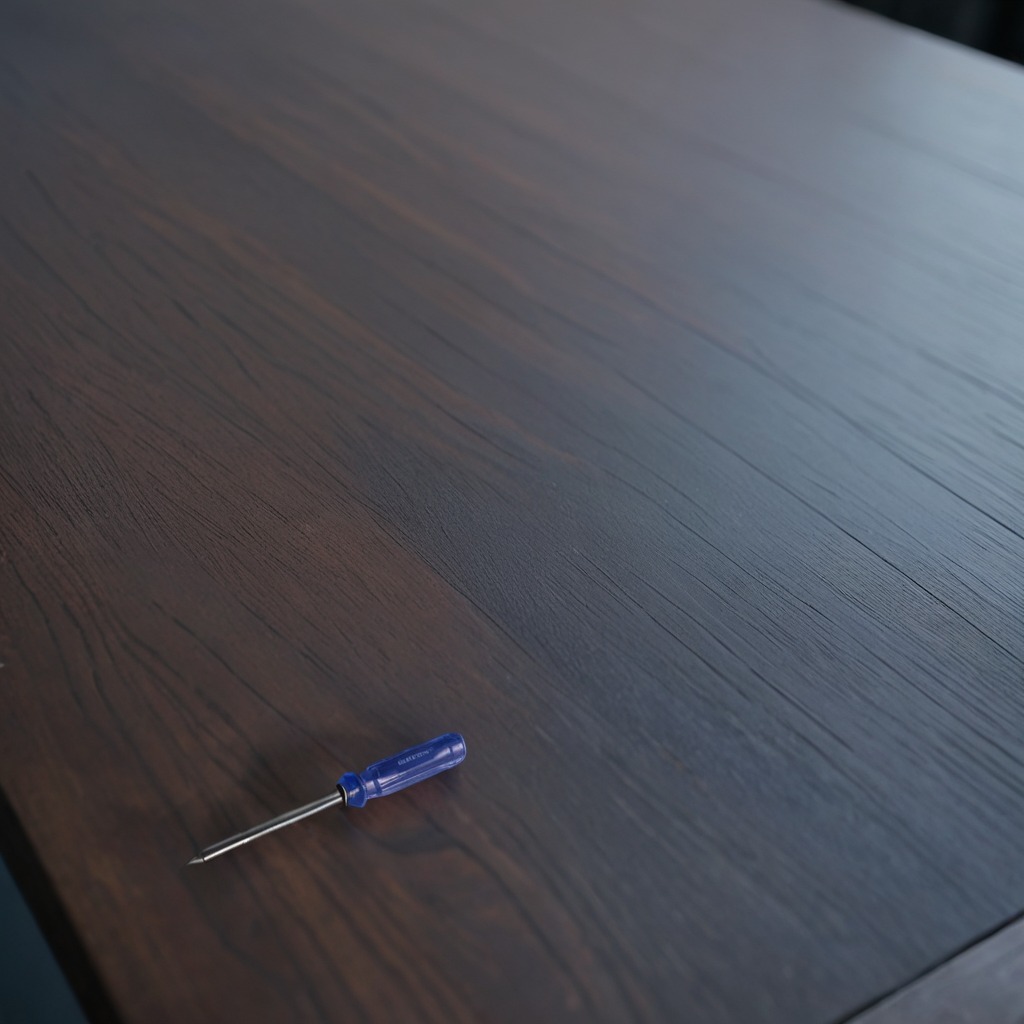
A screwdriver lies on a table with faint burn marks in a small garage at twilight.